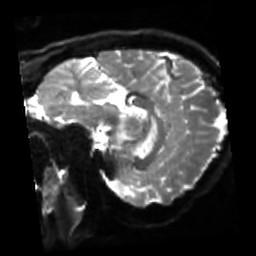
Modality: sbref
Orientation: sagittal
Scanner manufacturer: siemens
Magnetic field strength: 3 T
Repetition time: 4 s
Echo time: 0.0594 s